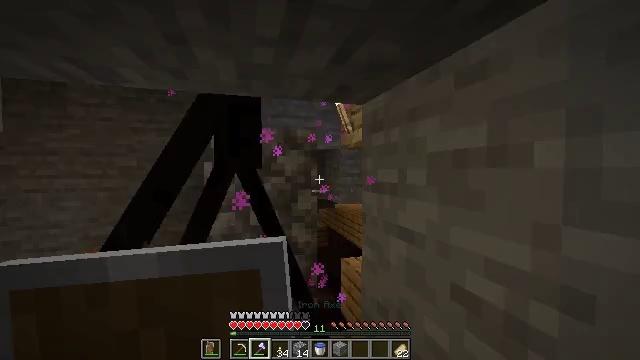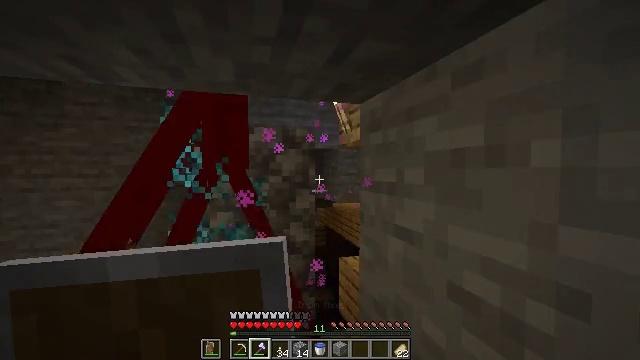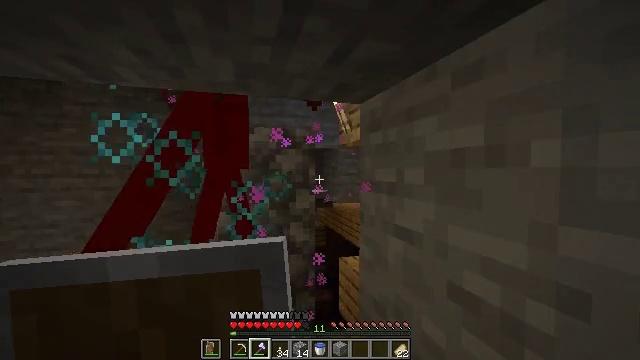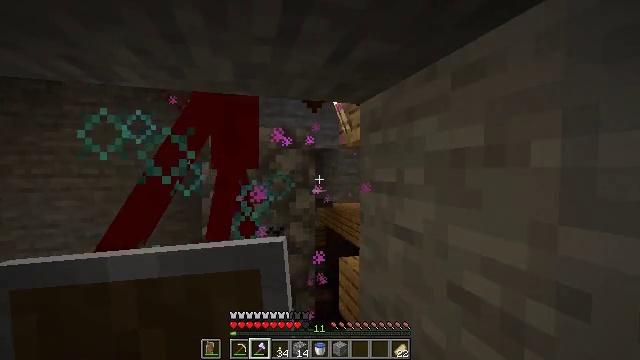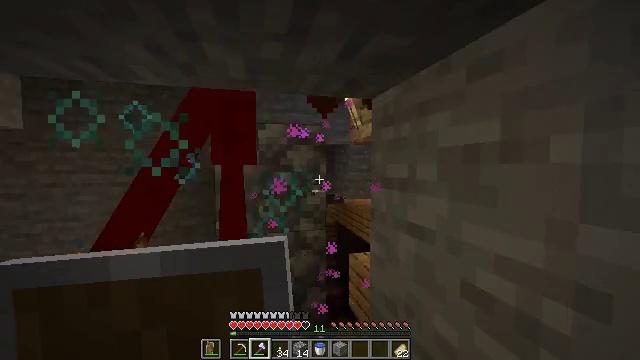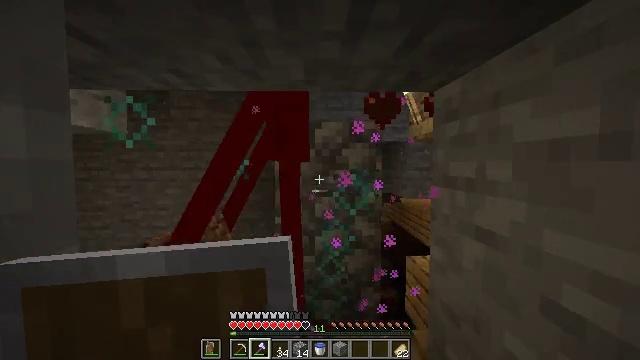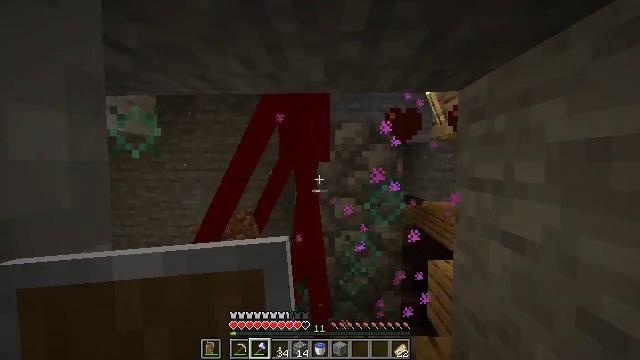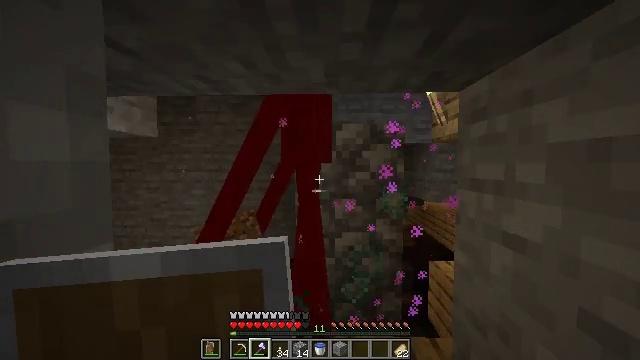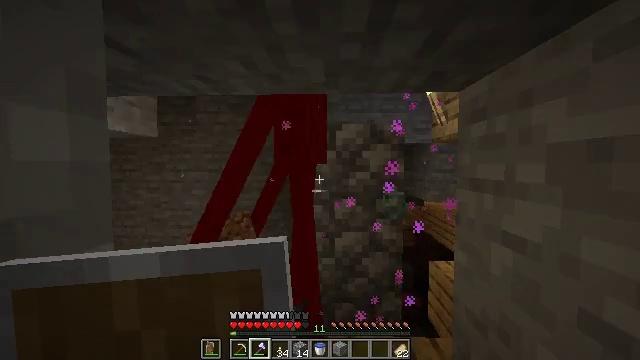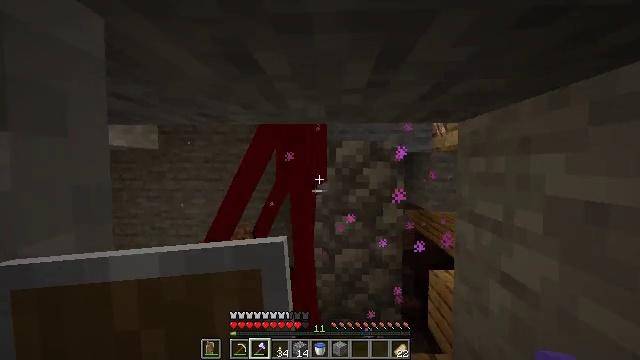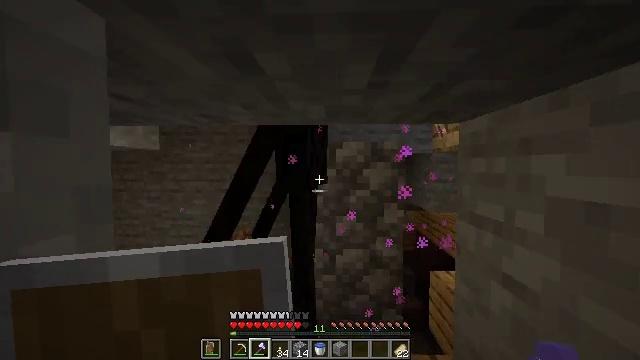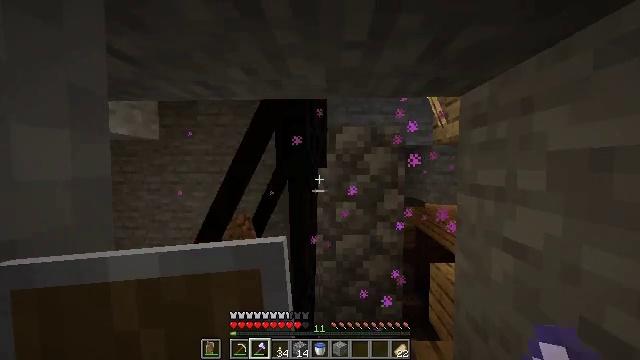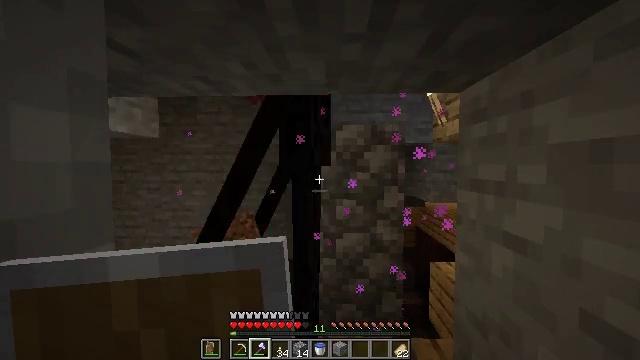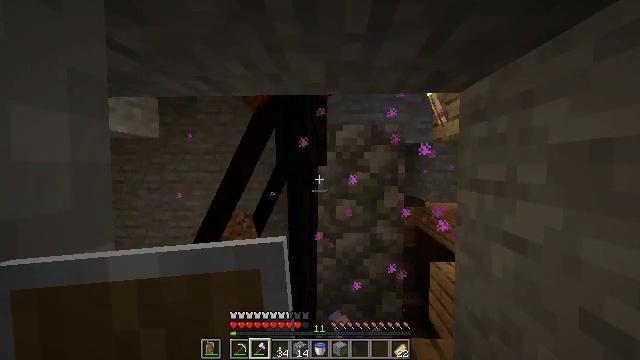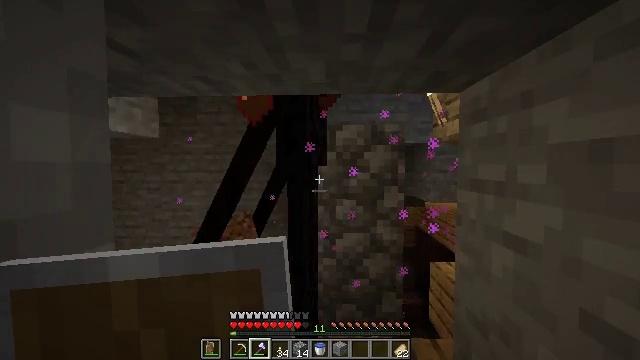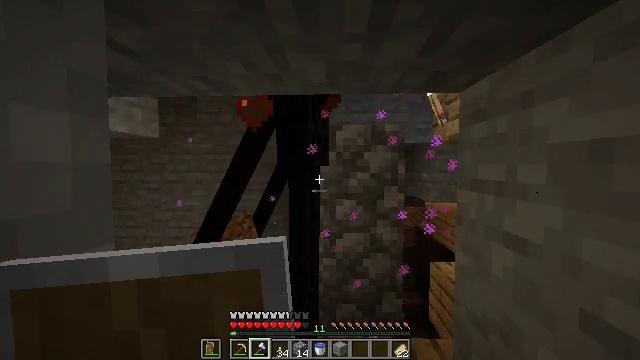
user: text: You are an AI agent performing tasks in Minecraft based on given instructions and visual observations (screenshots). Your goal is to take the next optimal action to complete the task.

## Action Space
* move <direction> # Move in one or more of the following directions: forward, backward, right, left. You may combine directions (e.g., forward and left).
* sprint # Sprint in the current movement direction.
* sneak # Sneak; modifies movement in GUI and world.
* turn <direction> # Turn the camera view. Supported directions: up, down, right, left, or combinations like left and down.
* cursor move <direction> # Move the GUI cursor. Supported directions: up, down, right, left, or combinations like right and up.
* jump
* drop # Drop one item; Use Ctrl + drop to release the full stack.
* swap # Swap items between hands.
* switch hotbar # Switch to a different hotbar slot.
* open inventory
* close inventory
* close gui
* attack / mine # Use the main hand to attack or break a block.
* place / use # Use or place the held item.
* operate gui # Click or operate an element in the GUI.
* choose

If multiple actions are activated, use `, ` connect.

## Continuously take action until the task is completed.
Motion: motion action
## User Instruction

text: Kill an enderman.
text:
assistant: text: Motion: no_op
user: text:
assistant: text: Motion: no_op
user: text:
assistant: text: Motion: no_op
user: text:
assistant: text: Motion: turn left
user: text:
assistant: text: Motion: turn left
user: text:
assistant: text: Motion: turn left
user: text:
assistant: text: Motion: no_op
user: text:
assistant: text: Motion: no_op
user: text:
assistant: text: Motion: jump
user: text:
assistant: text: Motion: jump
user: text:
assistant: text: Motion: jump
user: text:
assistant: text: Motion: attack / mine
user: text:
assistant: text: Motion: attack / mine
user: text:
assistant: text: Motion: attack / mine
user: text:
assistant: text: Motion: no_op
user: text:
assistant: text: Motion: no_op
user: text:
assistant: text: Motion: no_op